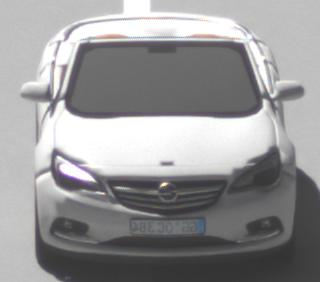
Make: Opel
Model: Cascada 1.4 Turbo
Detailed model: Cascada
Model produced from: 2013/03
Model produced until: 2015/01
Doors: 2
Color: white
Road condition: dry road
Daytime: midday
Contrast: medium contrast